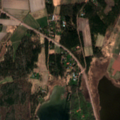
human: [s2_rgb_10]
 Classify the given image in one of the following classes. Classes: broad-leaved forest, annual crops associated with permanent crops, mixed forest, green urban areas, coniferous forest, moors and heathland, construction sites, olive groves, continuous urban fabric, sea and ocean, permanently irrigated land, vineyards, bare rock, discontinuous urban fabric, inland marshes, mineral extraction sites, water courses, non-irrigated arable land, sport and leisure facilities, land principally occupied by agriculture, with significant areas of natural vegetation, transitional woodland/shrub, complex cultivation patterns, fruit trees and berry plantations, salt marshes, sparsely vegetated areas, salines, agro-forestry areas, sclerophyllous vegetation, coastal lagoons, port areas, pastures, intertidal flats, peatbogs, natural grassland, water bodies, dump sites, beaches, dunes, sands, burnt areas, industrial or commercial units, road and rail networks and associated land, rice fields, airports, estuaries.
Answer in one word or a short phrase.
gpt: airports, non-irrigated arable land, mixed forest, sea and ocean